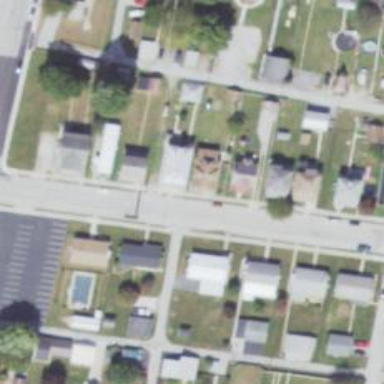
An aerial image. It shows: Alley classified as service road.